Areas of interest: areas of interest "Yanzhou Xinglong Cultural Park"
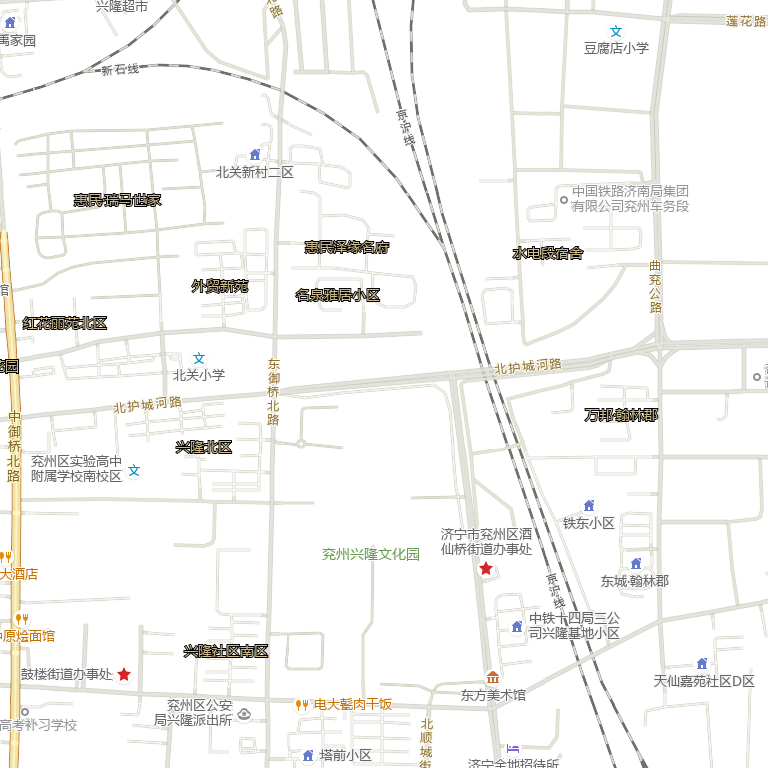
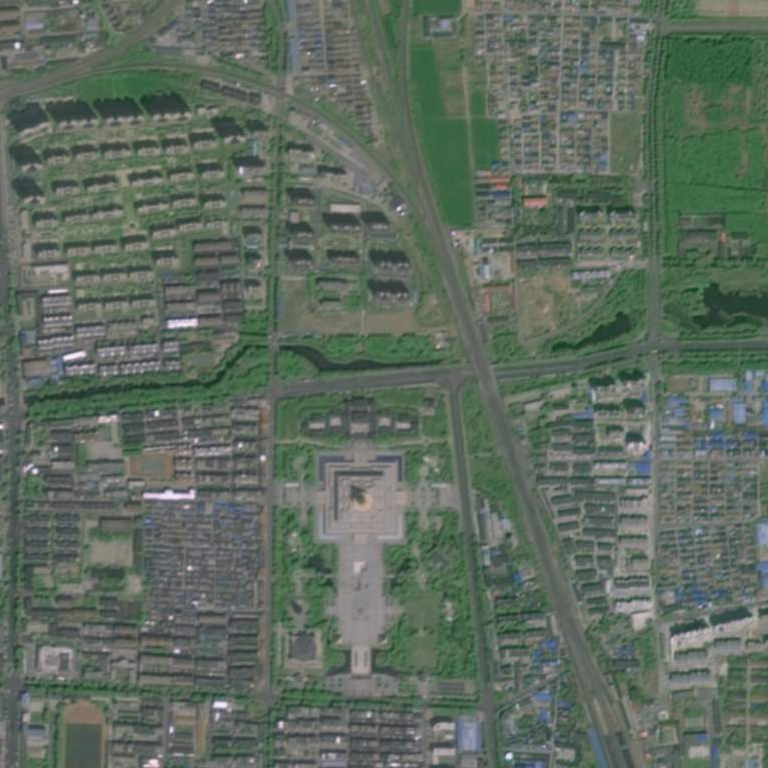